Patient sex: F
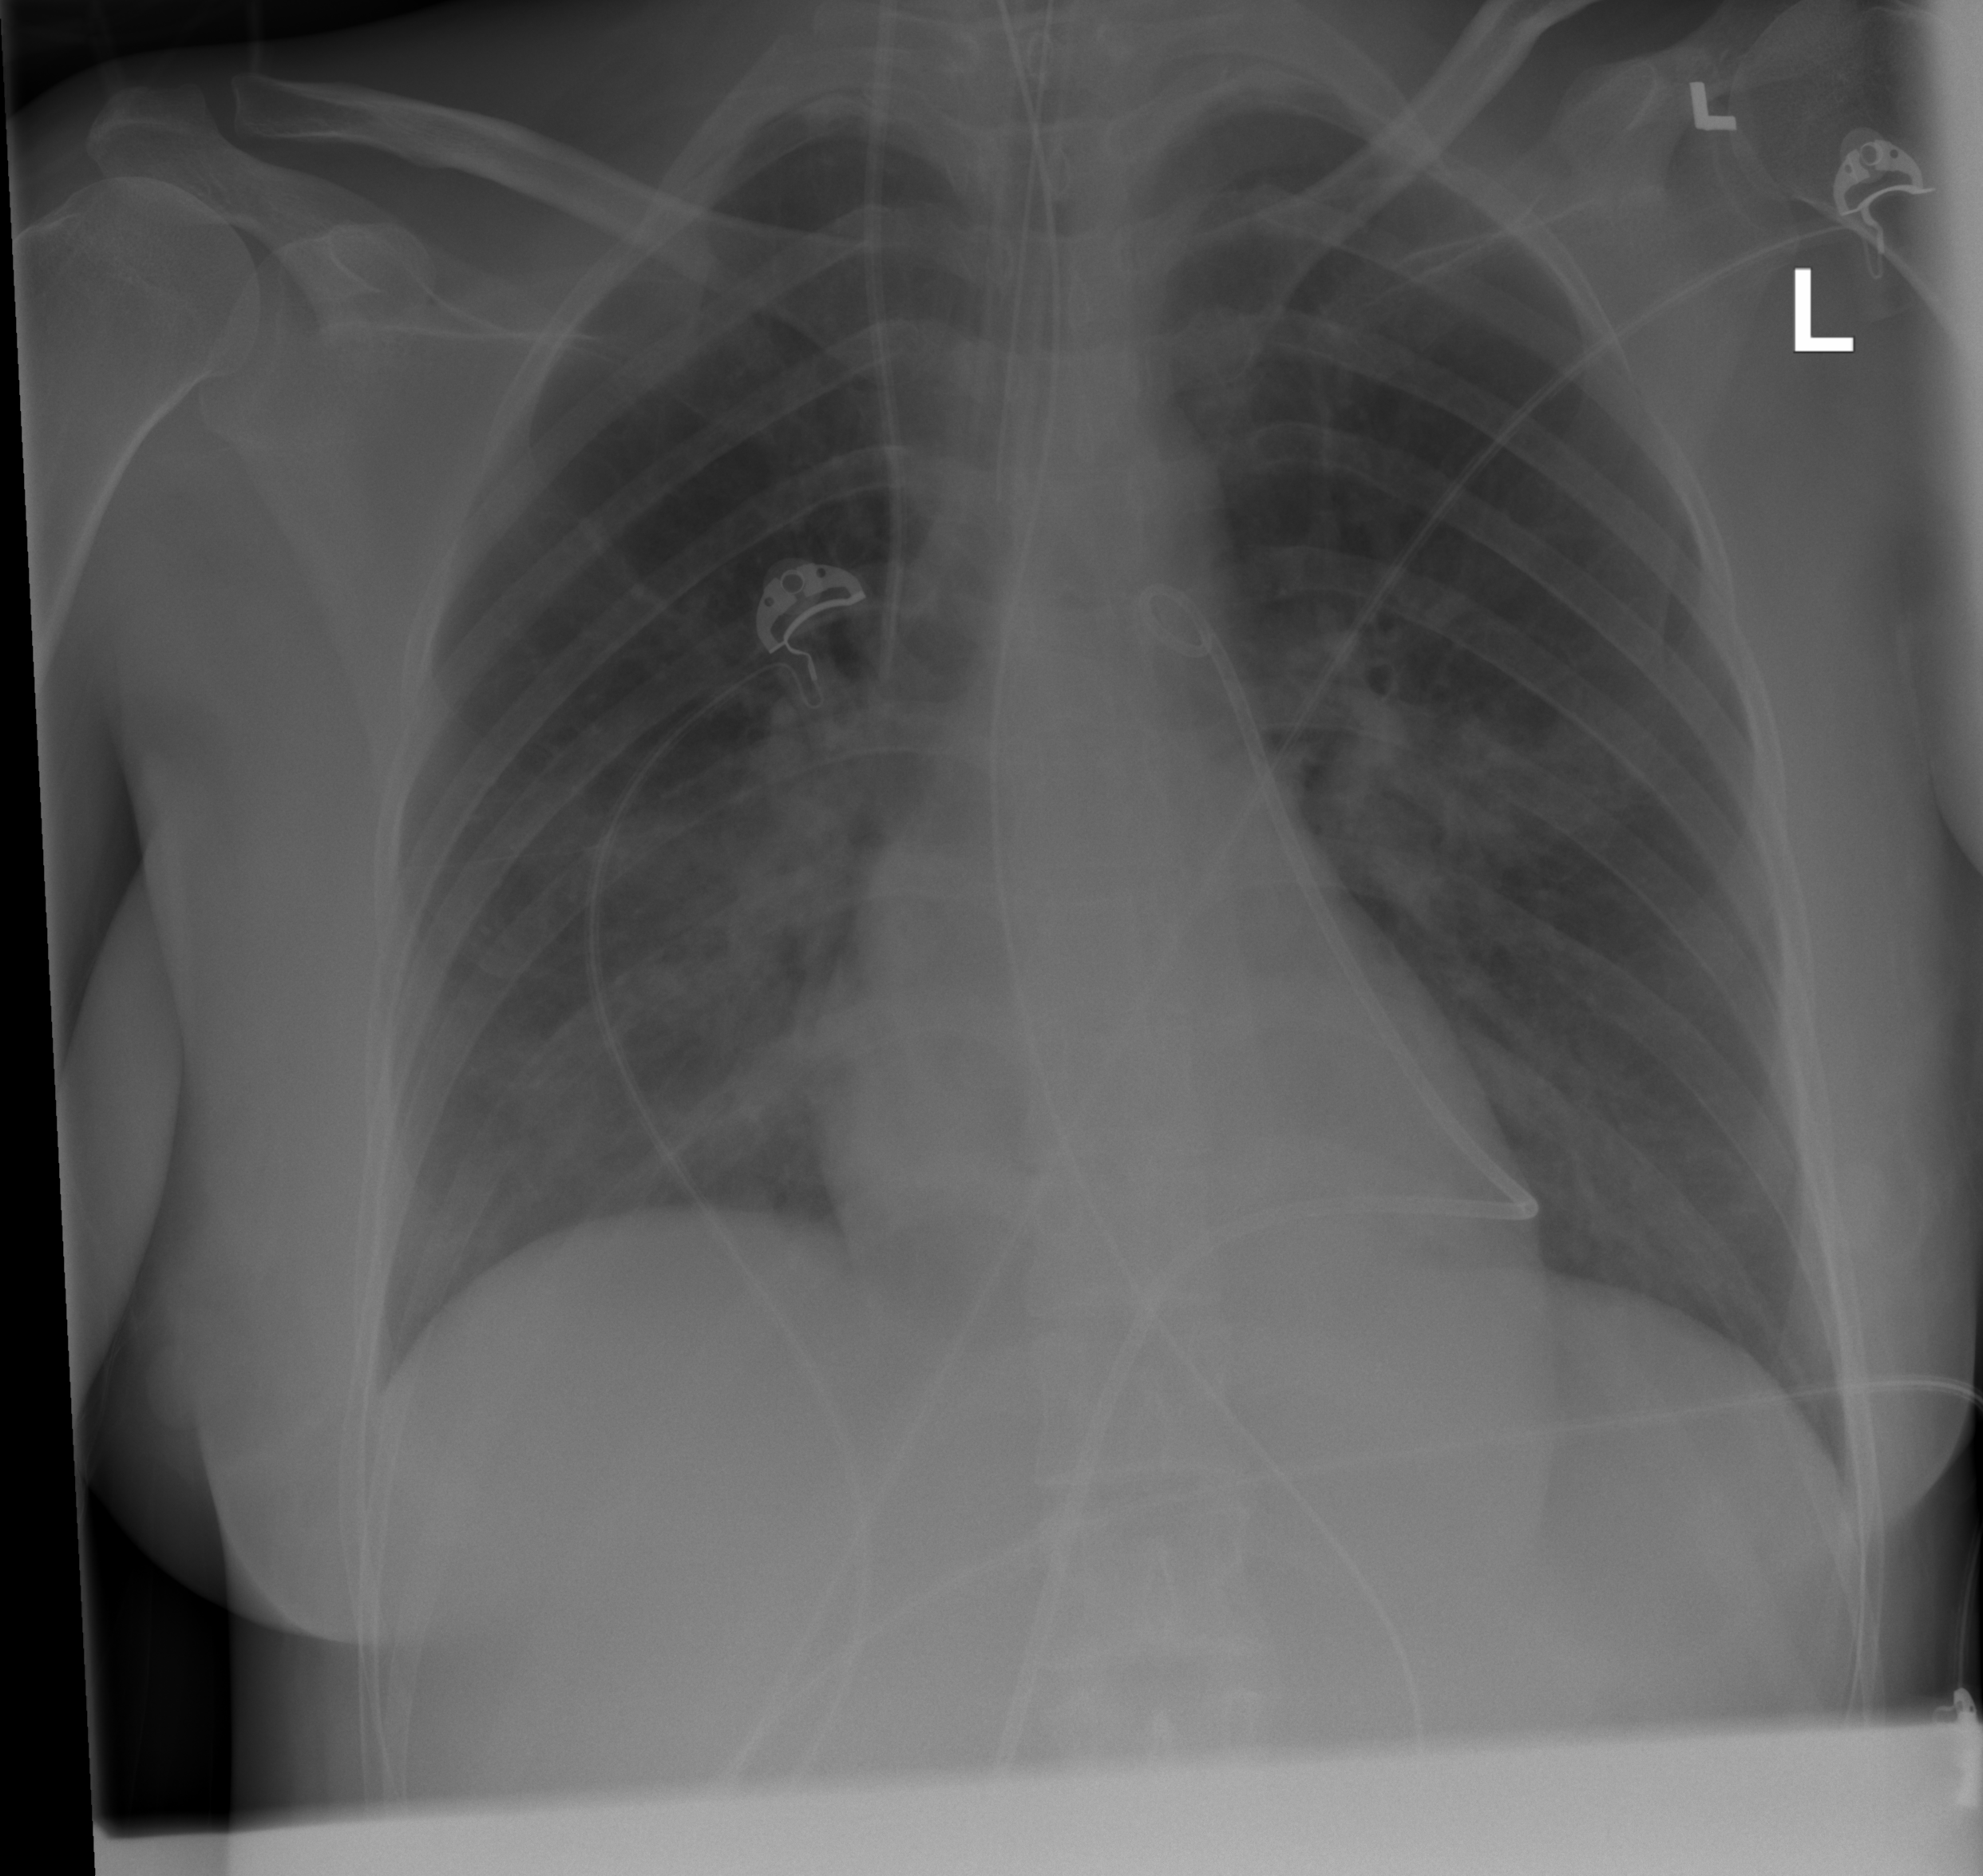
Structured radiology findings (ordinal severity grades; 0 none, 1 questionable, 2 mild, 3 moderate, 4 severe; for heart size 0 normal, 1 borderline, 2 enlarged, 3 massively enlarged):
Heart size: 0
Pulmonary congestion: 0
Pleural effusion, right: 0
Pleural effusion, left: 0
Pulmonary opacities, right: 2
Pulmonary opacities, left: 2
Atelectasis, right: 0
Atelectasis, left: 0